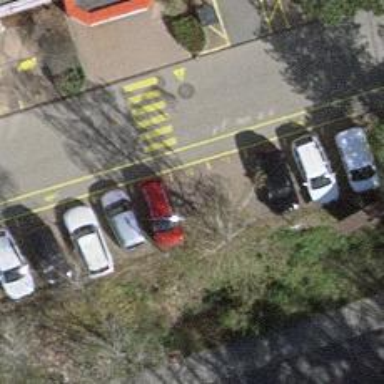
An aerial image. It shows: Uncontrolled road crossing with markings.